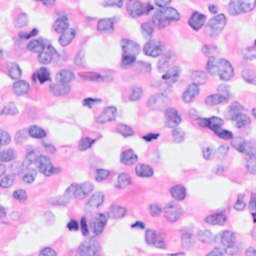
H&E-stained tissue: Breast